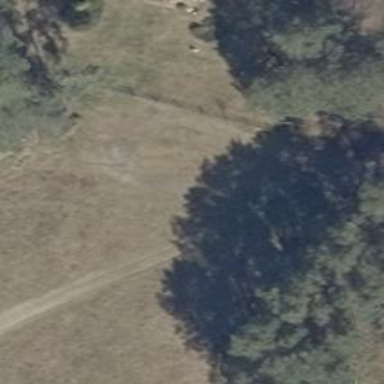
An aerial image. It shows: Track with ground surface. The track is Grade 4.